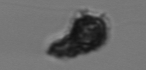
Label: Syracosphaera_pulchra